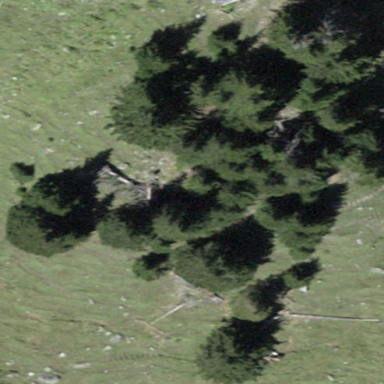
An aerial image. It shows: Forest area.